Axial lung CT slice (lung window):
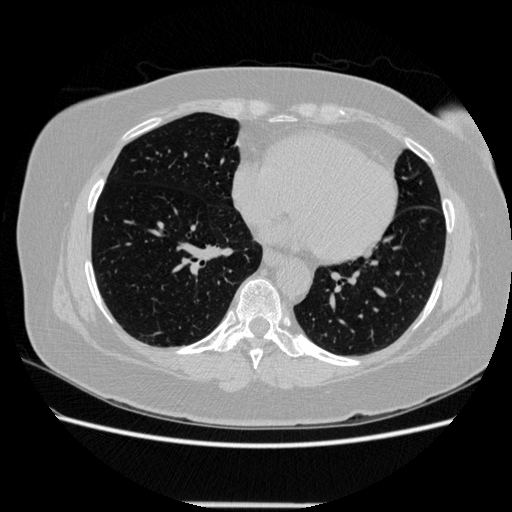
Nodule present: no